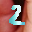
Label: 2